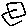
Label: square